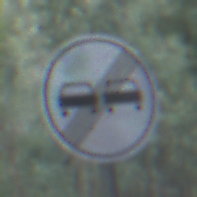
Verkehrszeichen: EndeUeberholverbot
Umgebung: Outdoor, Nature
Tageszeit: SunriseSunset
Wetter: NotSpecified
Licht: Natural
Jahreszeit: Autumn
Kontrast: MediumContrast